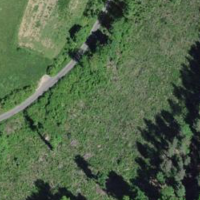
EUNIS habitat code: 44
Species observed at this site:
Sambucus racemosa